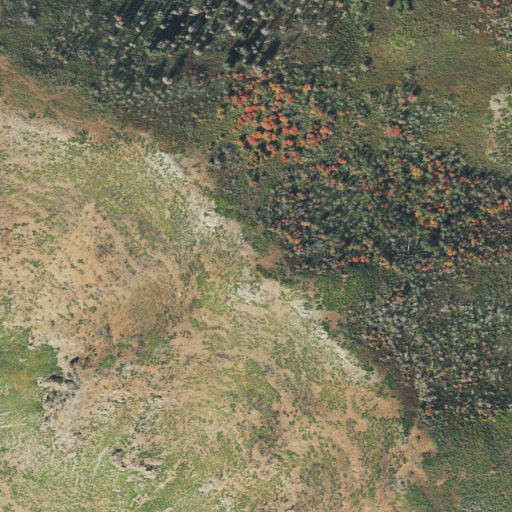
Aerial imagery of mountain in Utah named Red Mountain containing shrub, grassland, and deciduous forest